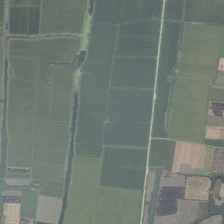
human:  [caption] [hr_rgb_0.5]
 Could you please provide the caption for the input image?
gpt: several small drains and a wild road are in many pieces of green farmlands .

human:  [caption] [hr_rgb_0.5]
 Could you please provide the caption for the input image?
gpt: several small drains and a wild road are in many pieces of green farmlands .

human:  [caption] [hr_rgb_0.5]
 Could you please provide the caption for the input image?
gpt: several small drains and a wild road are in many pieces of green farmlands .

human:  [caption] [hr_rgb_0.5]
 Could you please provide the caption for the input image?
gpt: several small drains and a wild road are in many pieces of green farmlands .

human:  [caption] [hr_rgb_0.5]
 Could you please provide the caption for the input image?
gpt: several small drains and a wild road are in many pieces of green farmlands .